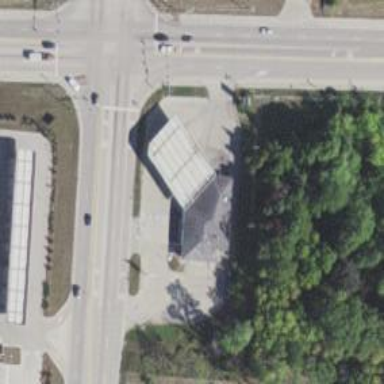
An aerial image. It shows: Convenience shop.